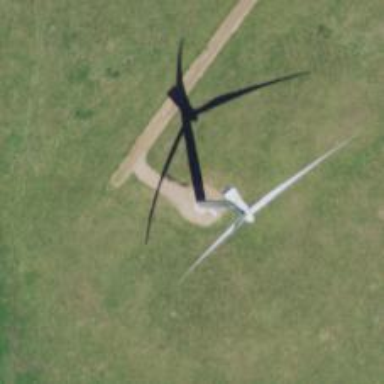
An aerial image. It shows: Wind turbine generator that utilizes wind as its source for generating electricity. It is of the horizontal axis type.